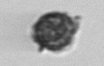
Label: Syracosphaera_pulchra